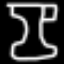
Label: hourglass